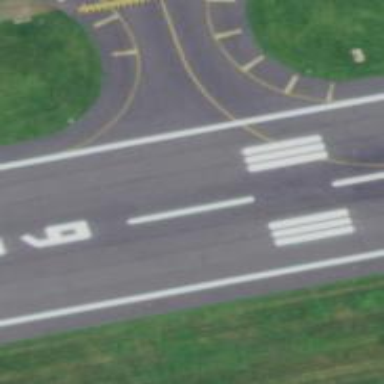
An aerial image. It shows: Runway at airport.